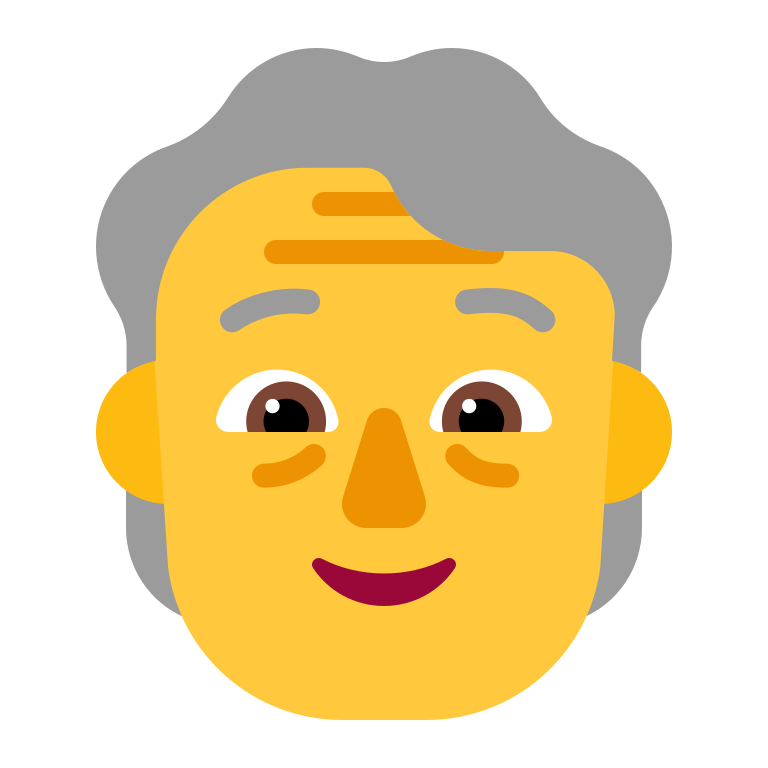
older person flat default